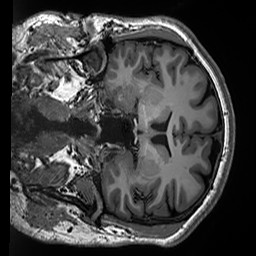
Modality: T1w
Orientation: coronal
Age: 25
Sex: male
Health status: healthy
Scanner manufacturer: siemens
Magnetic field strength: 3 T
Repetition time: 2.5 s
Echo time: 0.00299 s